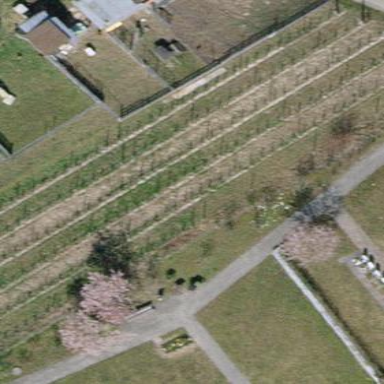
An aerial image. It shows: Vineyard where grapes are grown.